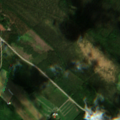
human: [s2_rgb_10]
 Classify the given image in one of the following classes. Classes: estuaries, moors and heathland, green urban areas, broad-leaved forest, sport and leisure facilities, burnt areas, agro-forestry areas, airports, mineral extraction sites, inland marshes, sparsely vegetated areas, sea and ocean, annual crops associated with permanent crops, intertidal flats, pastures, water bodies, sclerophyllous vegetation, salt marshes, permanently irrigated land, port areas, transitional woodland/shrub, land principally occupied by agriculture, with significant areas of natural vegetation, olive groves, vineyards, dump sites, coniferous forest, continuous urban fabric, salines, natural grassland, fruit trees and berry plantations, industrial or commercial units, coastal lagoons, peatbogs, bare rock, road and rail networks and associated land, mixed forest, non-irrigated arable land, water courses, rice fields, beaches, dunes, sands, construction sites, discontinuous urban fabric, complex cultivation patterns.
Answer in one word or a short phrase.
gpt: land principally occupied by agriculture, with significant areas of natural vegetation, coniferous forest, mixed forest, inland marshes